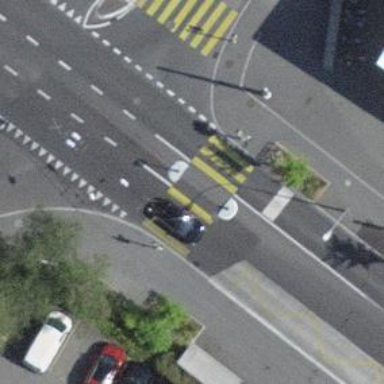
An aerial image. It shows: Pedestrian crossing with zebra markings on the footway.